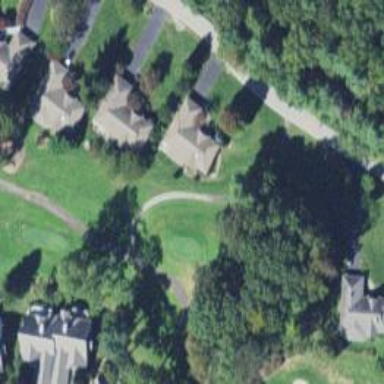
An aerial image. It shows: Pathway for golf carts.